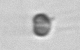
Label: Apedinella